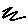
Label: zigzag